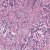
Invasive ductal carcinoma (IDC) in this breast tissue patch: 1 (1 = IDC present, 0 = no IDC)